Interaction volume radius: 5 \u00c5
Interaction volume height: 25 \u00c5
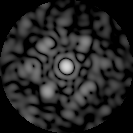
Disorder parameter: 0.6272